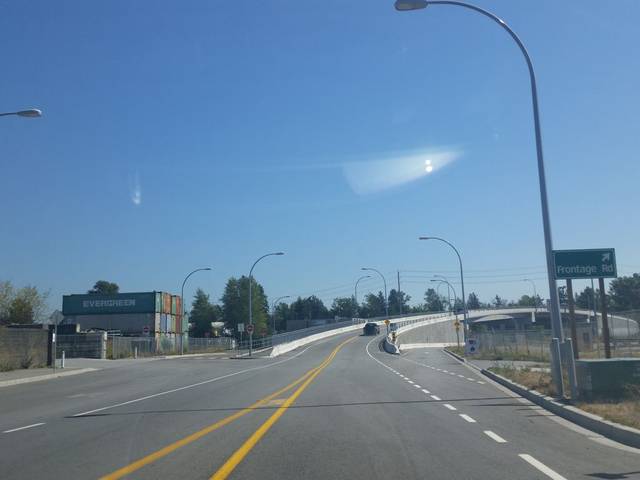
Region: Canada
Coordinates: 49.101, -122.689